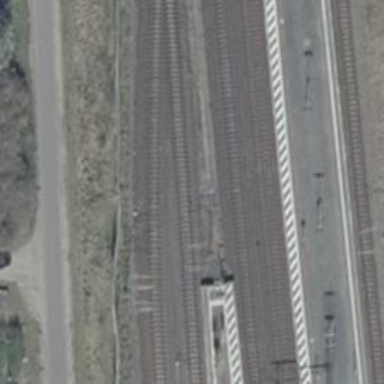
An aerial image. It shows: Railway signal.